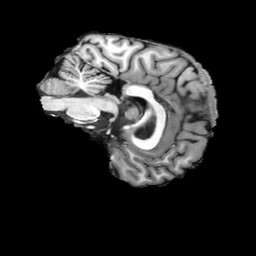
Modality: T1w
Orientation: sagittal
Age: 48
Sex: male
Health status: ill